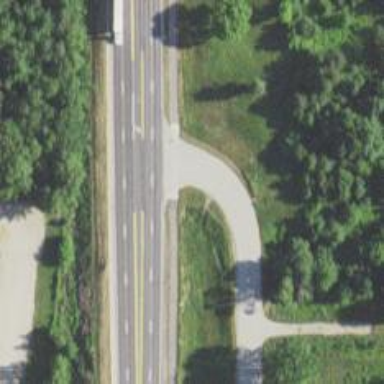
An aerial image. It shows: Secondary road.